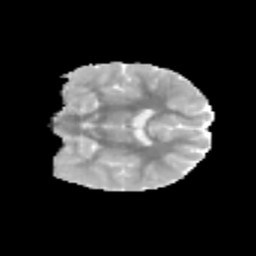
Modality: MD
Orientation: coronal
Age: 9
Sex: female
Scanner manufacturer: siemens
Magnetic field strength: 3 T
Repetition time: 3.8 s
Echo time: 0.07 s